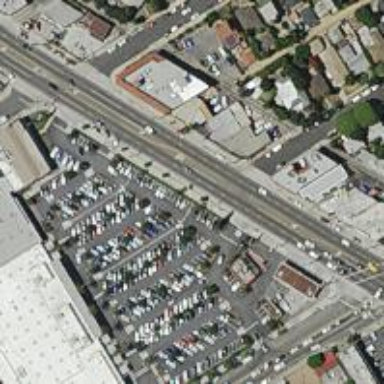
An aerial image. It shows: Primary highway surrounded by commercial properties.